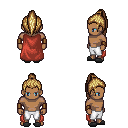
a pixel art fantasy rpg character, male body template, human, dark skin, maroon cape, white pants, blonde long topknot hairstyle, leather bracers, gray slippers, four views (front, back, left, right), 2x2 character sprite sheet, small pixel art, hard edges, no anti-aliasing